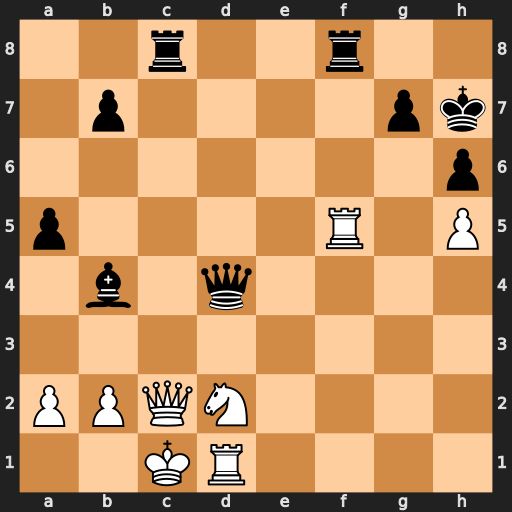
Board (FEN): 2r2r2/1p4pk/7p/p4R1P/1b1q4/8/PPQN4/2KR4
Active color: w
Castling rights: -
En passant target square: -
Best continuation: Rc5+ Kg8 Rxc8